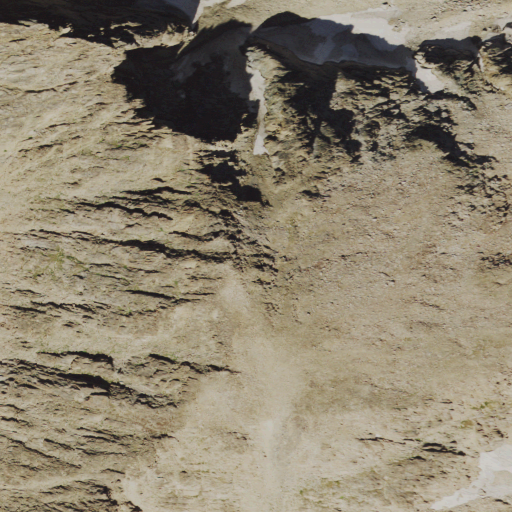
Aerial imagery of mountain in Wyoming named Glover Peak containing grassland, barren land, and shrub